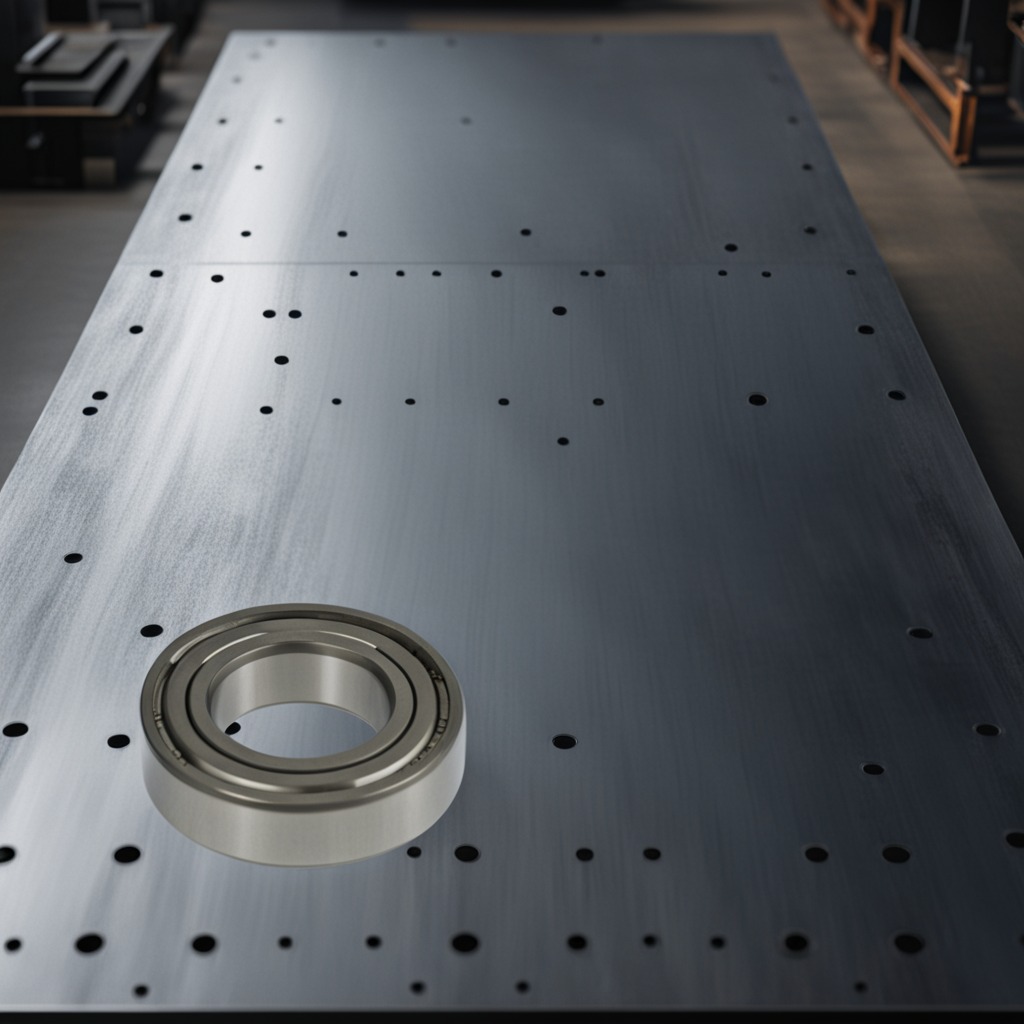
A metal ball bearing is lying on the cold steel table in a mining workshop.